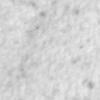
Label: no_change